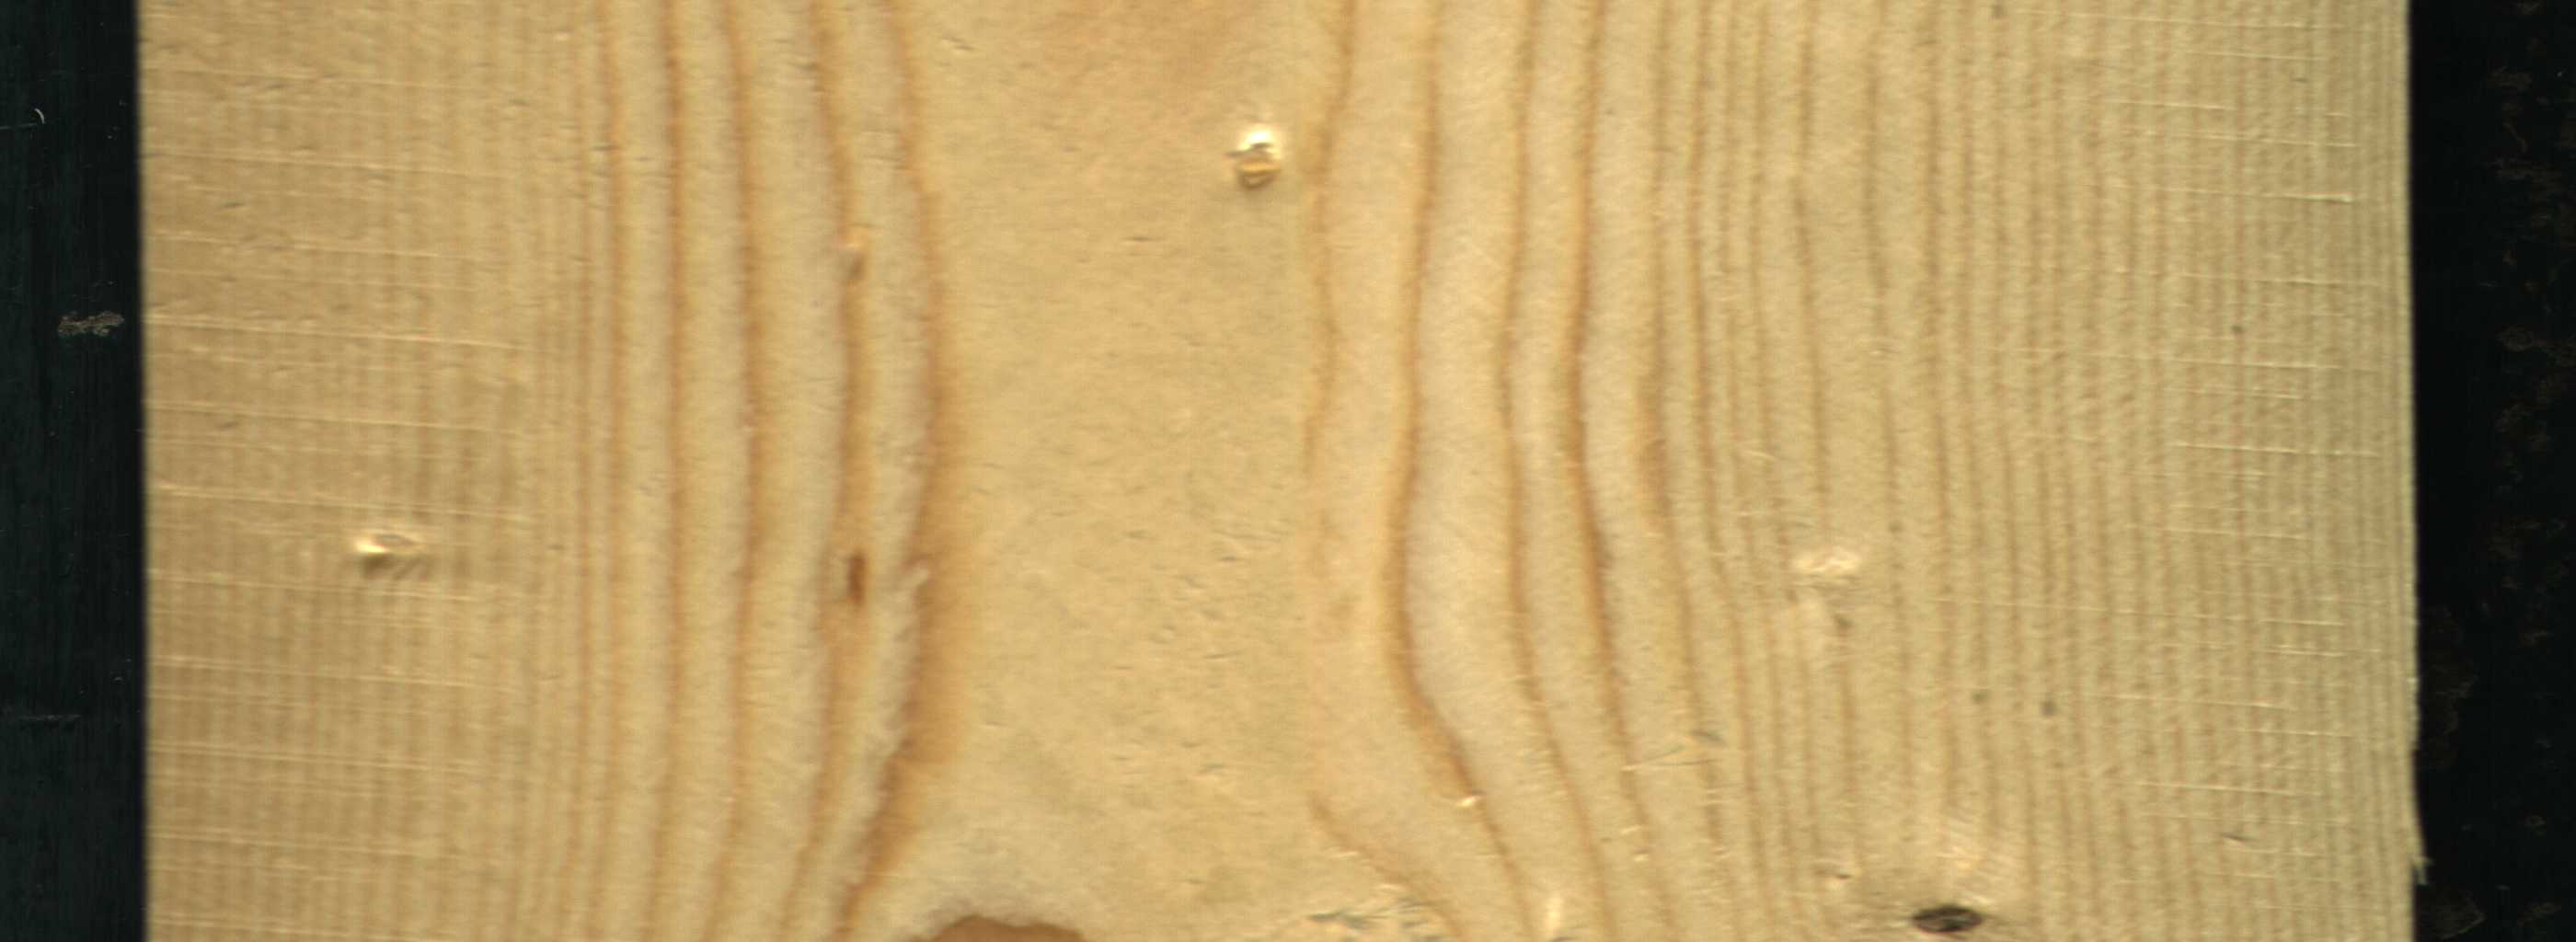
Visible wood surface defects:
Dead_Knot
Live_Knot